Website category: sports
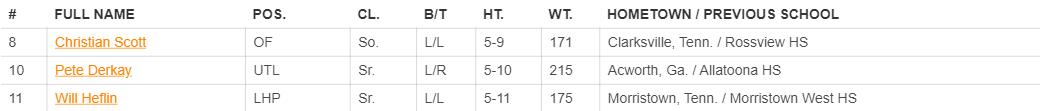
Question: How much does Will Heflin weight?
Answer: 175

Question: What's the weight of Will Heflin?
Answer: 175

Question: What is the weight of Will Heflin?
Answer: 175

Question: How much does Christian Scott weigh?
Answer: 171

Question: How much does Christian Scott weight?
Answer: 171

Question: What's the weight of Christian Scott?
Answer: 171

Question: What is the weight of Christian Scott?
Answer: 171

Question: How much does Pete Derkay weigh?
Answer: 215

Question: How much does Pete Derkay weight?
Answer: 215

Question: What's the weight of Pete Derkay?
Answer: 215

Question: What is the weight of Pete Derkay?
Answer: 215

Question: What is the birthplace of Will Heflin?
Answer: Morristown, Tenn.

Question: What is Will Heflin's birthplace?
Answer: Morristown, Tenn.

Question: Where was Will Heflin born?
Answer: Morristown, Tenn.

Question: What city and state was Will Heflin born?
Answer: Morristown, Tenn.

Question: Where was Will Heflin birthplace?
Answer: Morristown, Tenn.

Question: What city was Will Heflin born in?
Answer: Morristown, Tenn.

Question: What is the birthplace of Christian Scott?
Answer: Clarksville, Tenn.

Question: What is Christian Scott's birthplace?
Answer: Clarksville, Tenn.

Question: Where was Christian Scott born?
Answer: Clarksville, Tenn.

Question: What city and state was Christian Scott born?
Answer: Clarksville, Tenn.

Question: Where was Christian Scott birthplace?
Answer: Clarksville, Tenn.

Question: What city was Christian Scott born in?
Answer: Clarksville, Tenn.

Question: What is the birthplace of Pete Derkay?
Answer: Acworth, Ga.

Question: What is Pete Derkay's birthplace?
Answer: Acworth, Ga.

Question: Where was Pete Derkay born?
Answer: Acworth, Ga.

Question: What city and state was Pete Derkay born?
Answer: Acworth, Ga.

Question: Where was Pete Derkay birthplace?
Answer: Acworth, Ga.

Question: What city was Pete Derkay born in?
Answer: Acworth, Ga.

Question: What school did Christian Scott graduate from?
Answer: Rossview HS

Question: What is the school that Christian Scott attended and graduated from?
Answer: Rossview HS

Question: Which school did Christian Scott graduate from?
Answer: Rossview HS

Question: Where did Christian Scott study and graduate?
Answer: Rossview HS

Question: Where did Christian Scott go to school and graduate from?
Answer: Rossview HS

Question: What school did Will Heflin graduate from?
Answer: Morristown West HS

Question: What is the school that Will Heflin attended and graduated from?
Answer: Morristown West HS

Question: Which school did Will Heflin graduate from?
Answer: Morristown West HS

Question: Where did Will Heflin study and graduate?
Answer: Morristown West HS

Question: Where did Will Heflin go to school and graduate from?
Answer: Morristown West HS

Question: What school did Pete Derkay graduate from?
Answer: Allatoona HS

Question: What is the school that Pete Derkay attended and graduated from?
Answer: Allatoona HS

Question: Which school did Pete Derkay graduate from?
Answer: Allatoona HS

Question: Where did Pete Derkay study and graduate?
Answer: Allatoona HS

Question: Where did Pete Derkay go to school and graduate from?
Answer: Allatoona HS